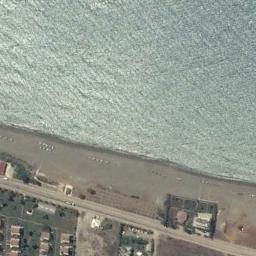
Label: beach